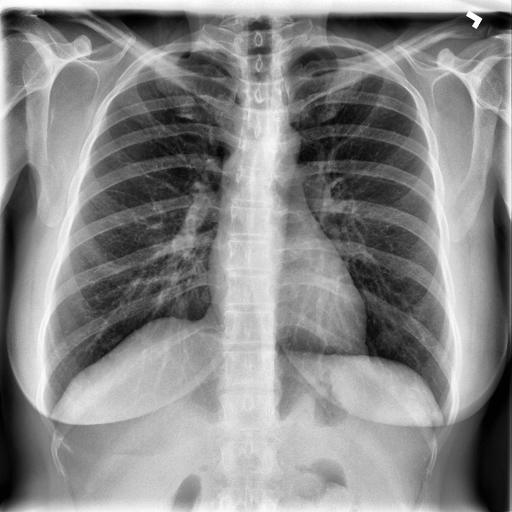
Finding: NORMAL